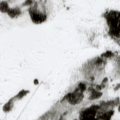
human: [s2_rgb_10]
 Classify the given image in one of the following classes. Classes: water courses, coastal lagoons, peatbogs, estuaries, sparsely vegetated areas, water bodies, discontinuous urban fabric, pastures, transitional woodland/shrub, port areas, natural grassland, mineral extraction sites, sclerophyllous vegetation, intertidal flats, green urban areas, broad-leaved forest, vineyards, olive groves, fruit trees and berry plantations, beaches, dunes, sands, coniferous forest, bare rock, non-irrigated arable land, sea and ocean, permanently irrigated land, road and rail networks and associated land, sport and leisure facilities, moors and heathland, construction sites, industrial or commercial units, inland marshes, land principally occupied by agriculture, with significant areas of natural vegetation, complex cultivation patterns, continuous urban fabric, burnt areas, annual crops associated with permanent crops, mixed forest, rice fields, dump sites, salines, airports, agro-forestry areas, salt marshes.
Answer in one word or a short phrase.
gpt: coniferous forest, transitional woodland/shrub, peatbogs